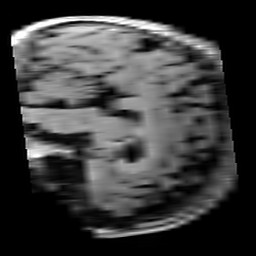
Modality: T1w
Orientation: sagittal
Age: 26
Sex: male
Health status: healthy
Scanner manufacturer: siemens
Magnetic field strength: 3 T
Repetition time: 4.1 s
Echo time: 0.0085 s